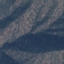
Land use / land cover: HerbaceousVegetation